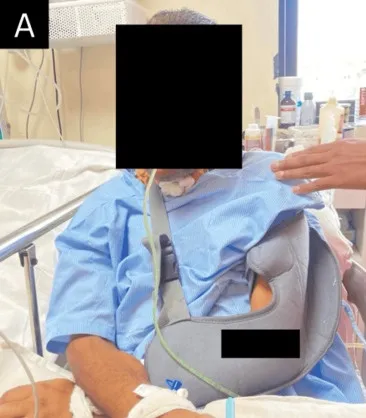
Rehabilitation. Patient wearing shoulder arm pouch.
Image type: medical_photograph (oral_photograph)